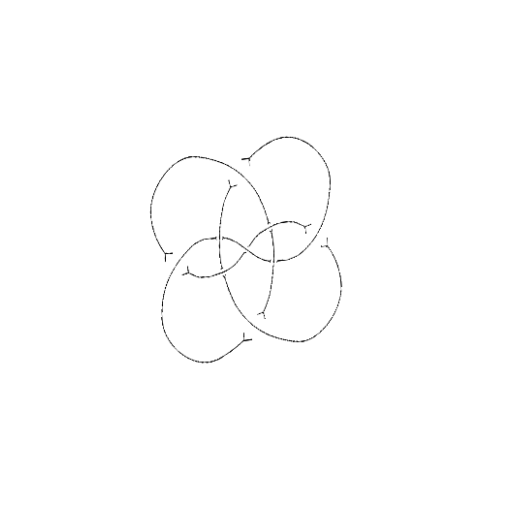
Crossing number: 9